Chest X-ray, AP view. Patient: 30 years old, sex F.
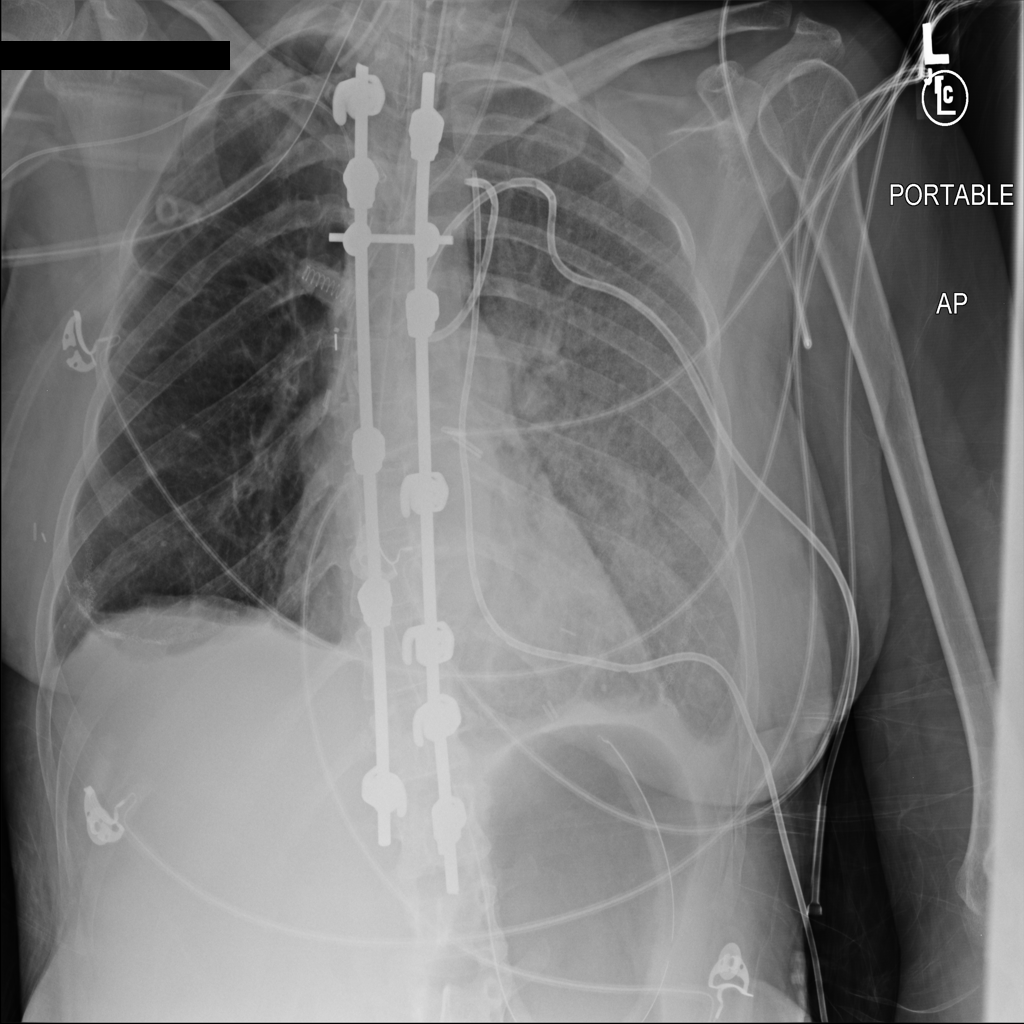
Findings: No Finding